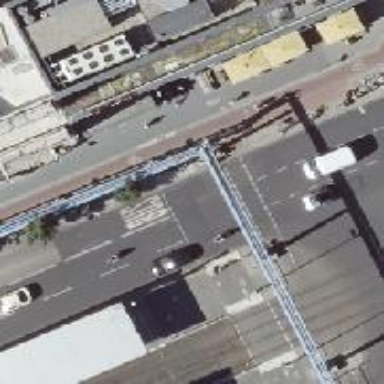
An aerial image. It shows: Unmarked crossing on footway.